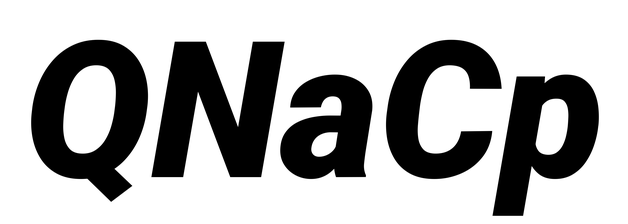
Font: Roboto-Italic_Black_Italic